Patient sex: M
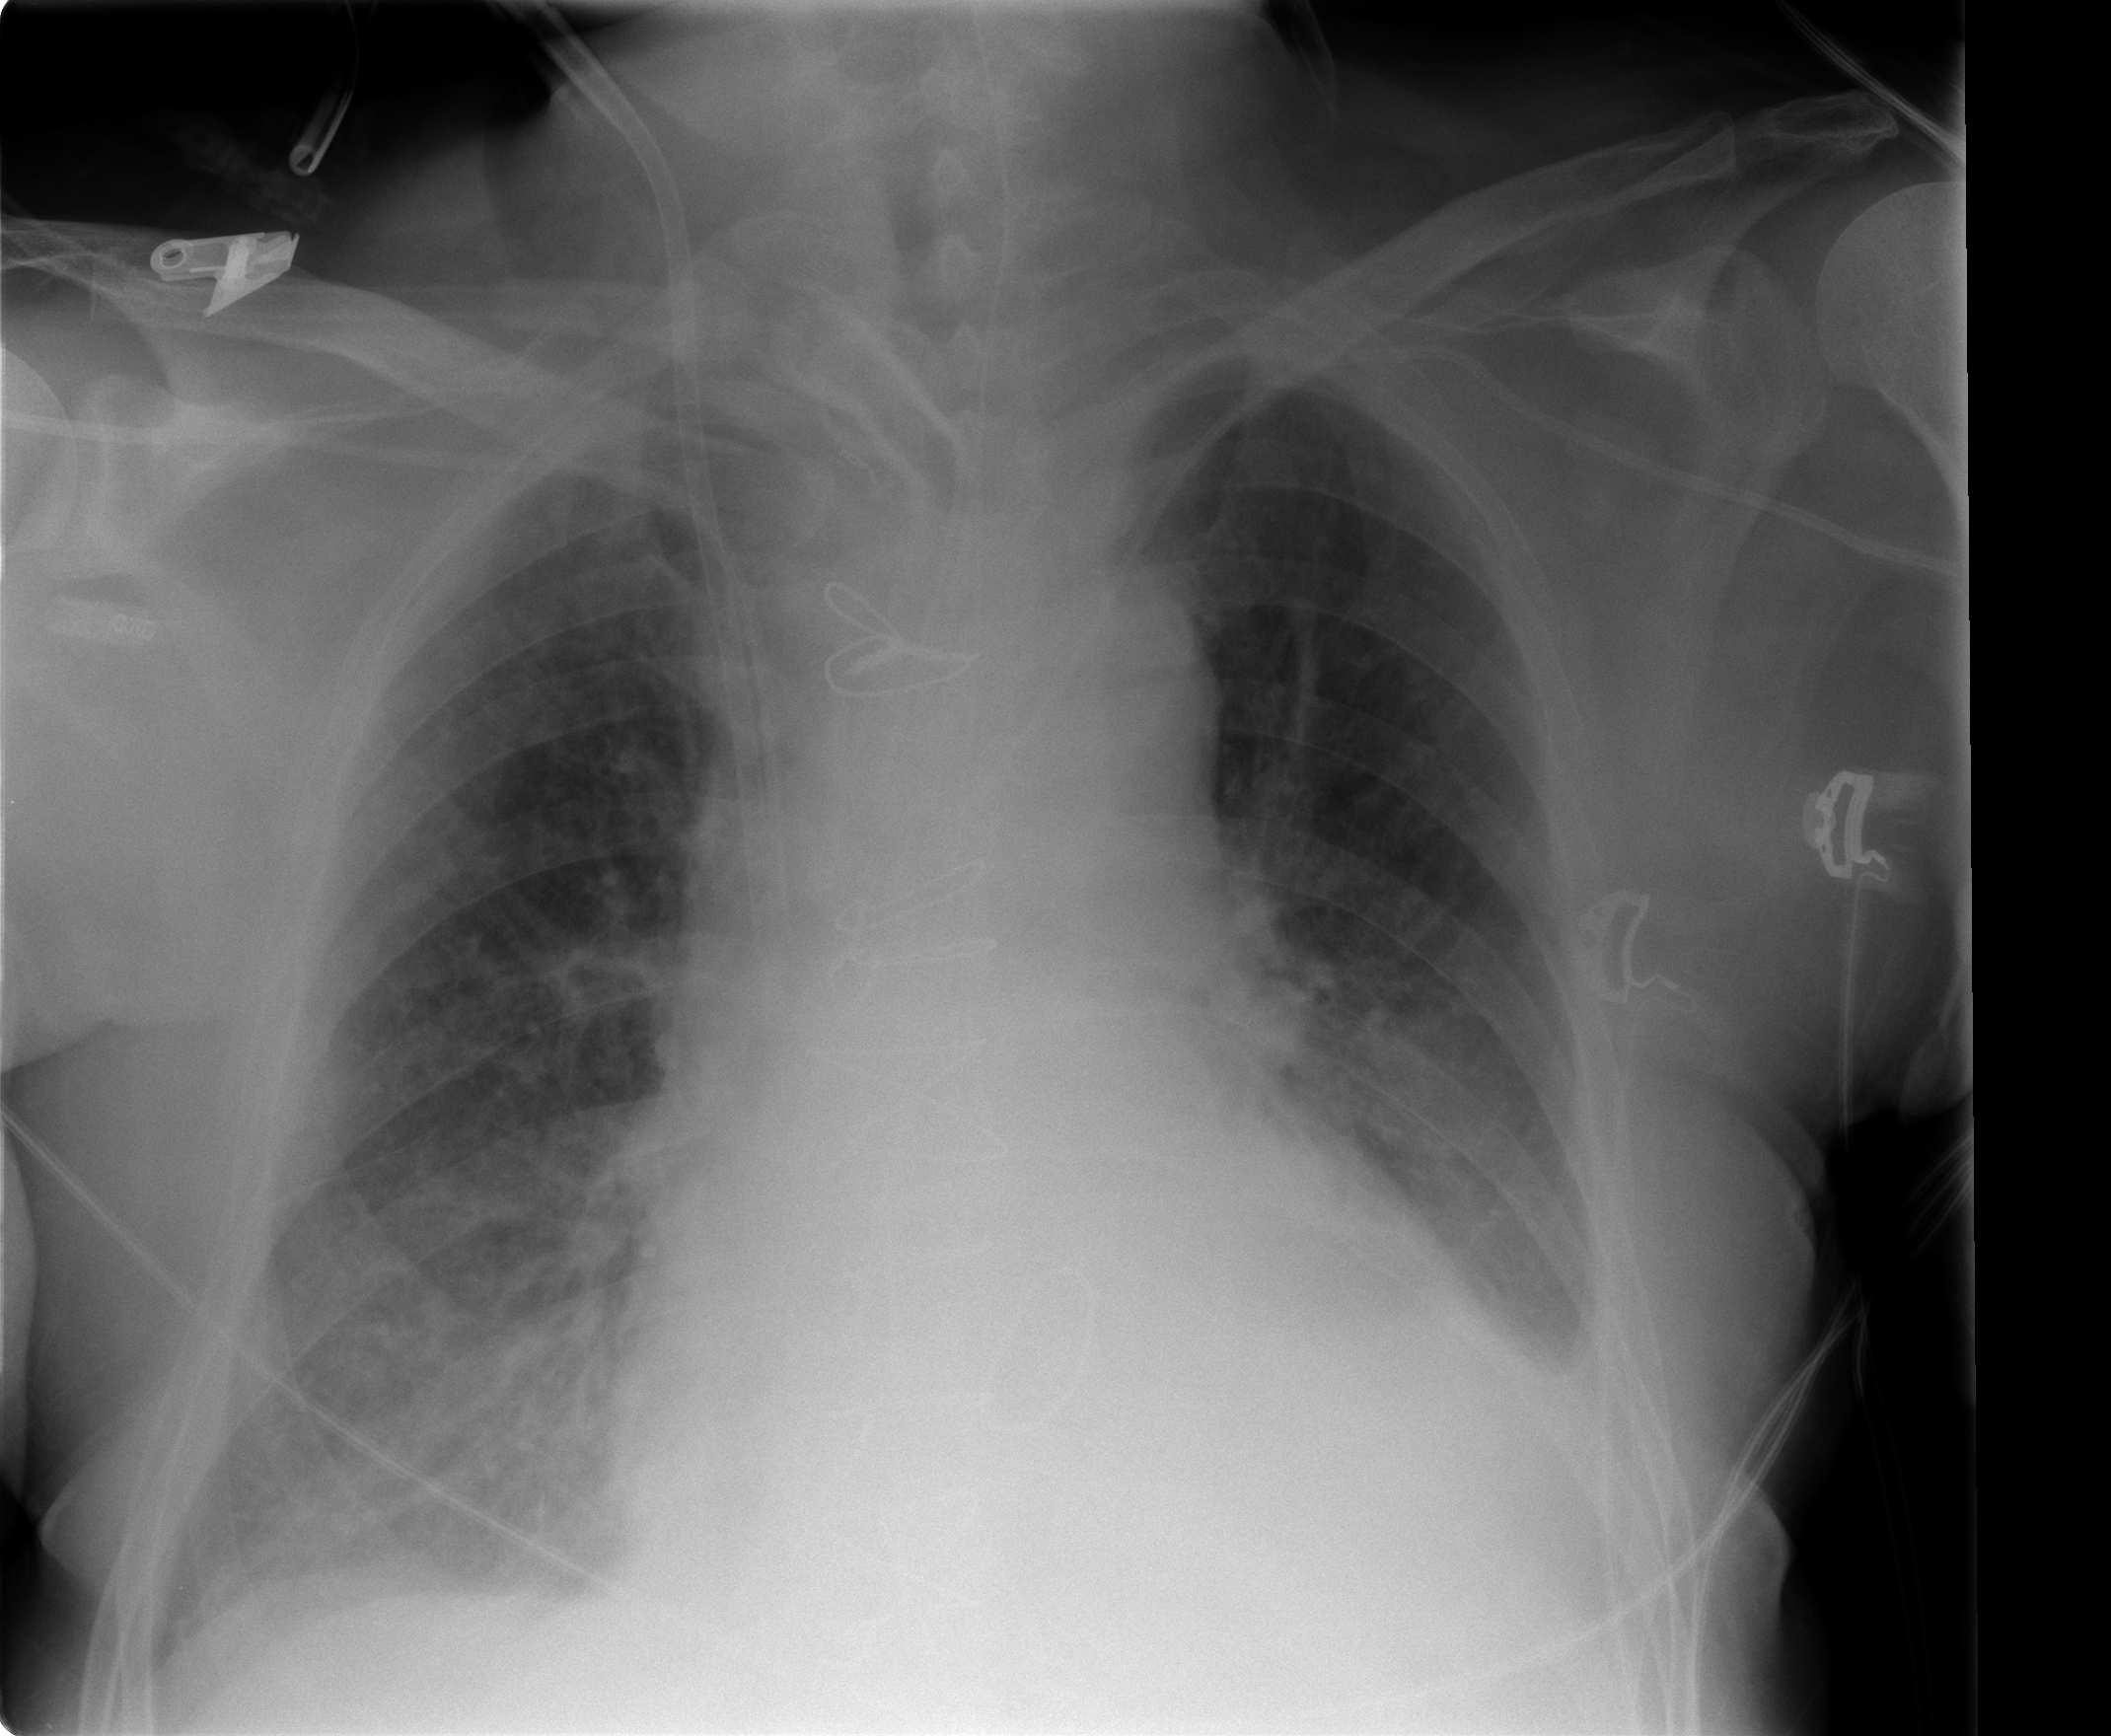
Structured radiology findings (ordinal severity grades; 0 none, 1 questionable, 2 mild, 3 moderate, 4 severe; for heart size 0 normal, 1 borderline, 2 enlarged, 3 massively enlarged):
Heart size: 2
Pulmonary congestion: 2
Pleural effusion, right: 2
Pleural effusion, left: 3
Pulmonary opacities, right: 2
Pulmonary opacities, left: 0
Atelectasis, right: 2
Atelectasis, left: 2